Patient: sex F, age 57
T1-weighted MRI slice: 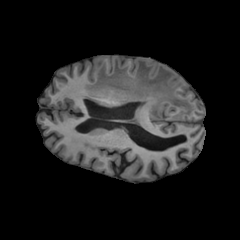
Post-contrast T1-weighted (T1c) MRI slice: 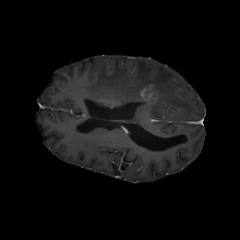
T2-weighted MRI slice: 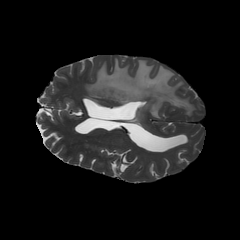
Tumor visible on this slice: yes
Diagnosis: Glioblastoma, IDH-wildtype
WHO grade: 4